Question: I'm trying to do this:
'''
h = [0.2, 0.2, 0.2, 0.2, 0.2]
Y = np.convolve(Y, h, "same")
'''
'Y' looks like this:

While doing this I get this error:
'''
ValueError: object too deep for desired array
'''
Why is this?
My guess is because somehow the 'convolve' function does not see 'Y' as a 1D array.
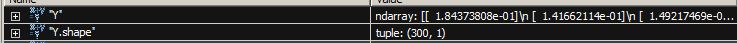
Answer: The 'Y' array in your screenshot is not a 1D array, it's a 2D array with 300 rows and 1 column, as indicated by its 'shape' being '(300, 1)'.
To remove the extra dimension, you can slice the array as 'Y[:, 0]'. To generally convert an n-dimensional array to 1D, you can use 'np.reshape(a, a.size)'.
Another option for converting a 2D array into 1D is 'flatten()' function from 'numpy.ndarray' module, with the difference that it makes a copy of the array.